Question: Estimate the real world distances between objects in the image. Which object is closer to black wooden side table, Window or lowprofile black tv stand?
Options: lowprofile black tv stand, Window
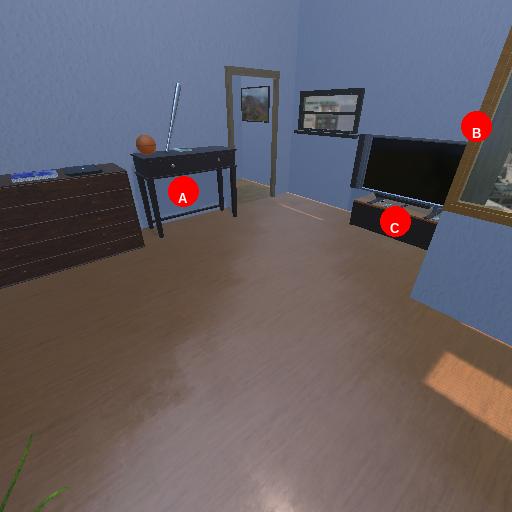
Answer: lowprofile black tv stand